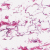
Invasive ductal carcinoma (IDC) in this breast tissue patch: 0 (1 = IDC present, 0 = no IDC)